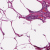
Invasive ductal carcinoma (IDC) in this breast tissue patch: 0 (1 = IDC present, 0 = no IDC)